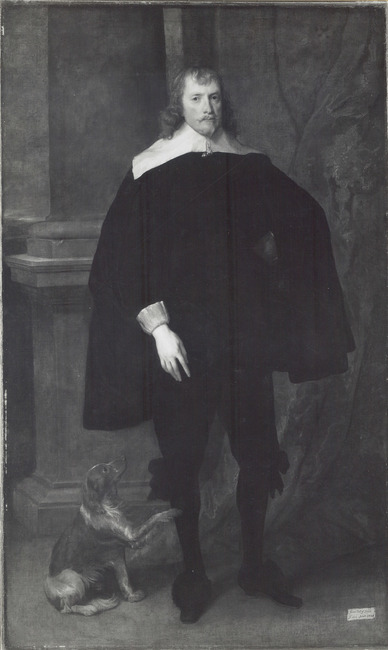
Title: Portret van Frans Lord Russell of Thornbaugh, 4th Earl of Bedford (1587-1641)
Artist: Anthony van Dyck
Earliest date: 1636
Latest date: 1636
Genre: painting
Keywords: man's portrait, full-length portrait, head to the right, body facing right, standing (position), facing front, long hair (men's hairstyle), moustache, soul patch, flat collar, hand on side, Spaniel, column (architectural element), curtain/drapery background